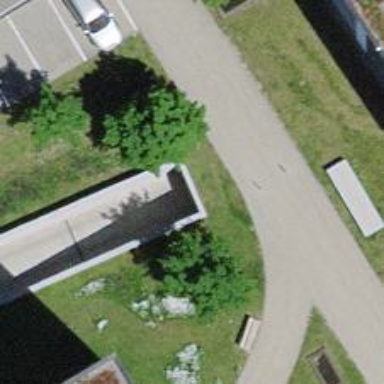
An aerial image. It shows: Parking entrance.